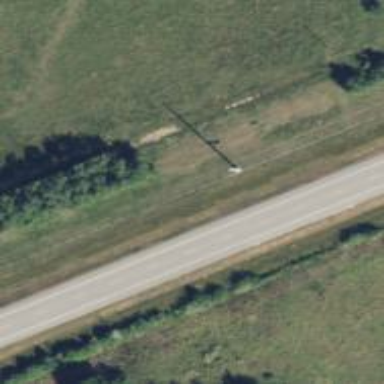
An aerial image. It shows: Power pole.